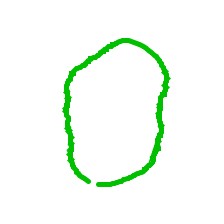
Shape: circle